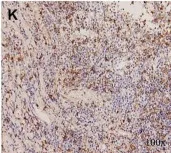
S-100 positivity.
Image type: pathology (fish)